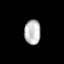
Tissue: lung
Cell type: Epithelial cells
Senescence score: 0.2204
Nuclear area (px): 391
Mean DAPI intensity: 189.033